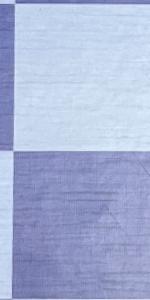
Label: Empty